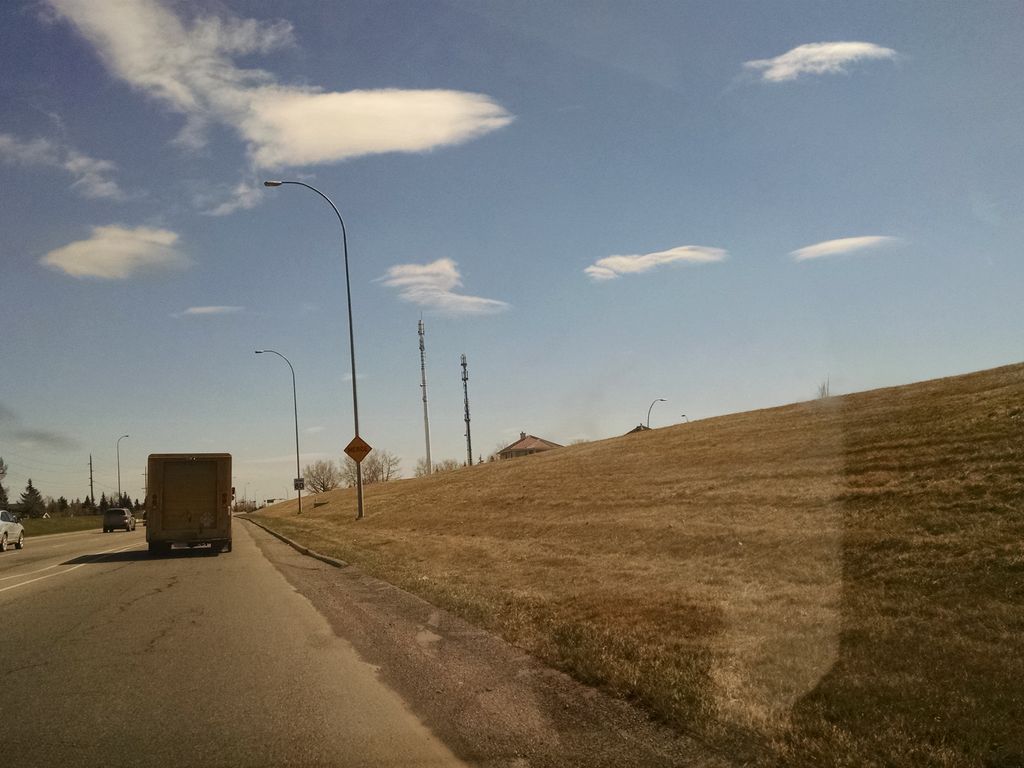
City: calgary